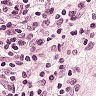
Metastatic tissue present: yes